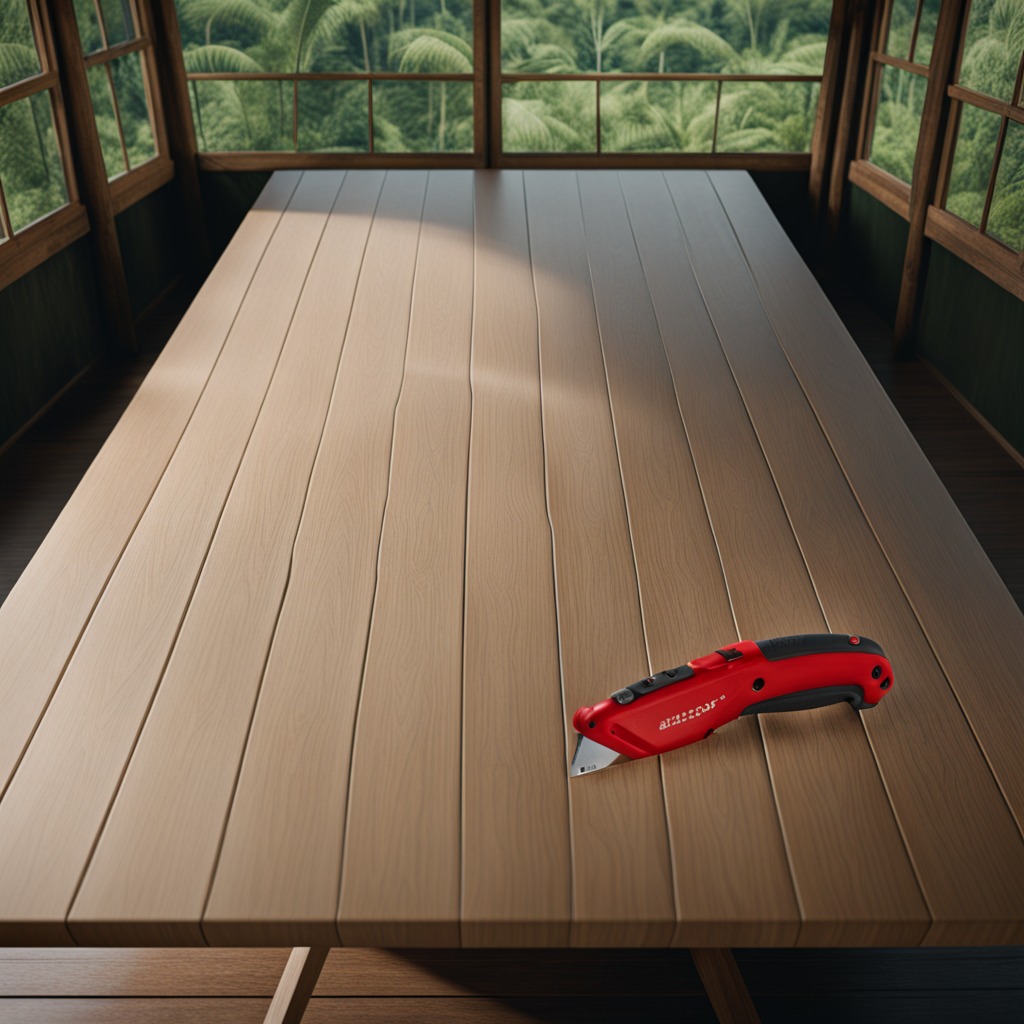
A utility knife lies on a wooden table inside a jungle field workshop tent.